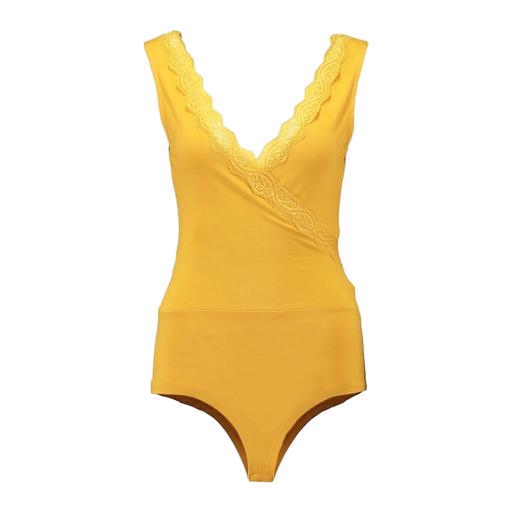
yellow pointelle-trimmed camisole, yellow bust support vest, sleeveless and yellow color, white background